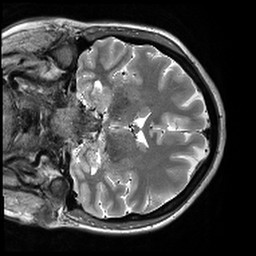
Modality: T2w
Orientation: coronal
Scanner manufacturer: siemens
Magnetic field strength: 3 T
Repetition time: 9.86 s
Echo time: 0.05 s